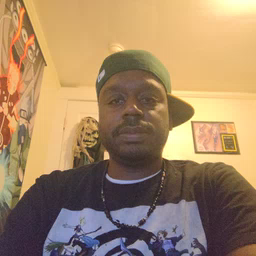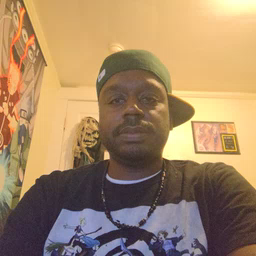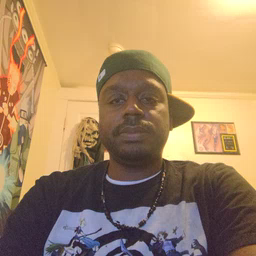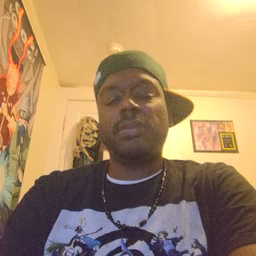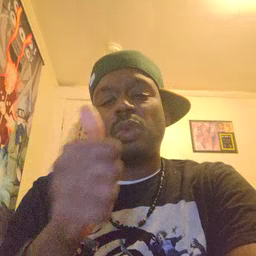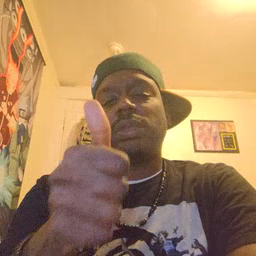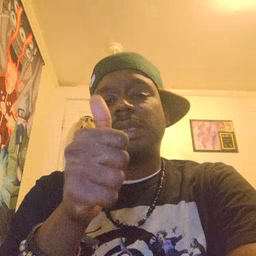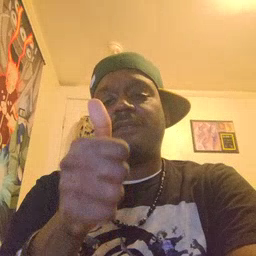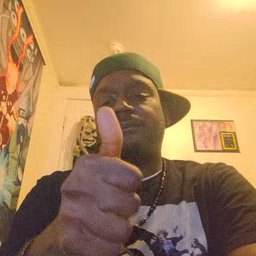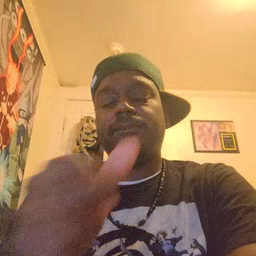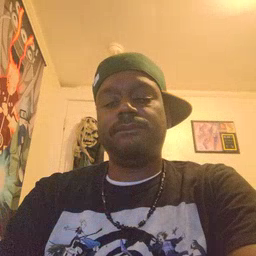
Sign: yourself